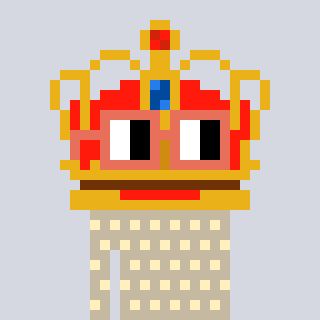
a pixel art character with square orange glasses, a crown-shaped head and a bege-colored body on a cool background